Aerial crown-view tile of a tropical tree (Barro Colorado Island, Panama), acquired 20240611:
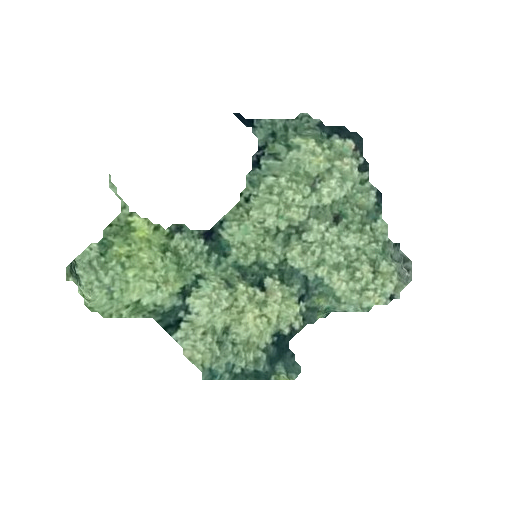
Species: Hieronyma alchorneoides
GBIF accepted scientific name: Hieronyma alchorneoides
Crown area: 76.234 m²